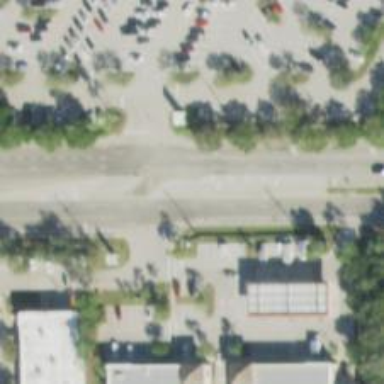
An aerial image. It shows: Asphalt road with primary link designation.